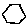
Label: hexagon